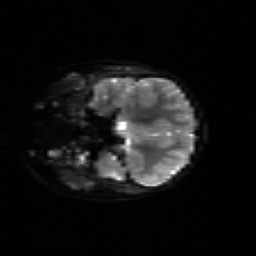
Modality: sbref
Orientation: coronal
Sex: male
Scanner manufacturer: siemens
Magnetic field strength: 3 T
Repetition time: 5 s
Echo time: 0.071 s